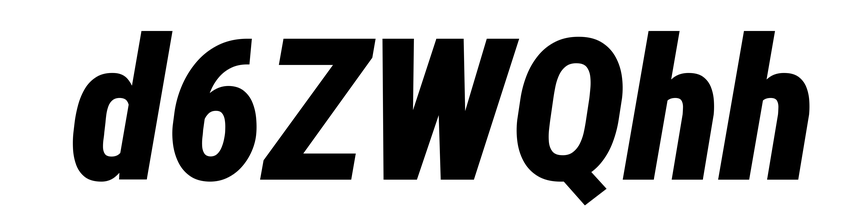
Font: Roboto-Italic_Condensed_Black_Italic